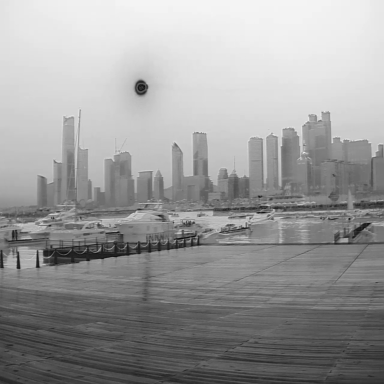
There are four canoes in the infrared image.